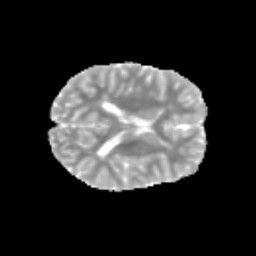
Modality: MD
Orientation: axial
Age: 9
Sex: male
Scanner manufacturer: siemens
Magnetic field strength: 3 T
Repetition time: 3.8 s
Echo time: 0.07 s